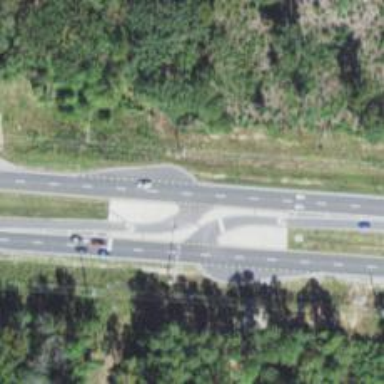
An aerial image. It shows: Trunk link highway.